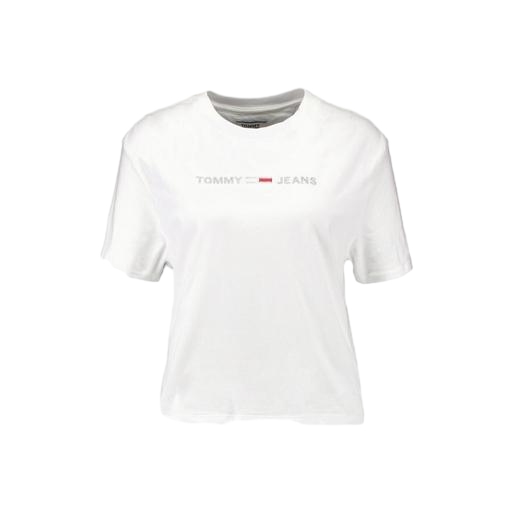
white logo-print t-shirt, white logo graphic tee, regular t-shirt, white background